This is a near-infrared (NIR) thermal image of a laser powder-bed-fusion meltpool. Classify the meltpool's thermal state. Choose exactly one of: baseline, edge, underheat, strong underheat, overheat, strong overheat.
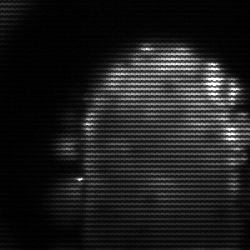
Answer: baseline